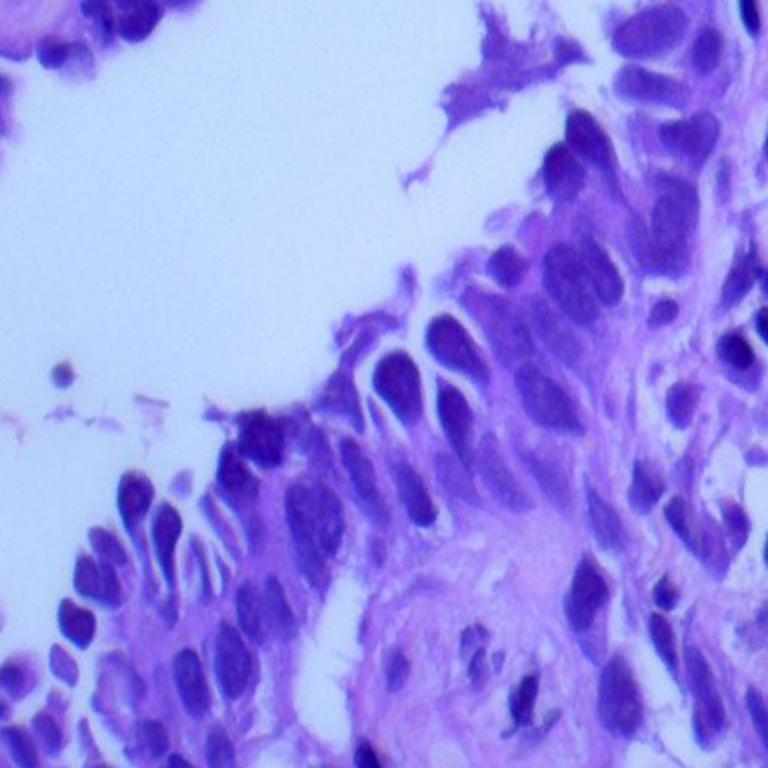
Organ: lung
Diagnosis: adenocarcinomas